Field crop: maize
Growth stage: 2
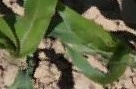
Species: maize